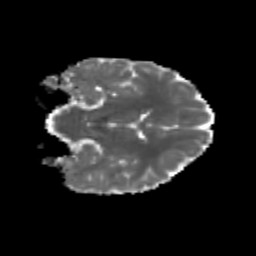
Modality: MD
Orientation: coronal
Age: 20
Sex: female
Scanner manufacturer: siemens
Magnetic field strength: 3 T
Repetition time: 3.5 s
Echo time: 0.113 s